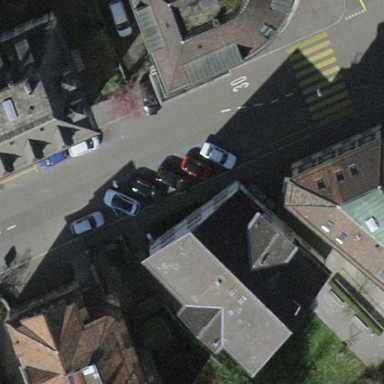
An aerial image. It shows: Parking lane area.